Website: bh-photo
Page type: customer-info-address
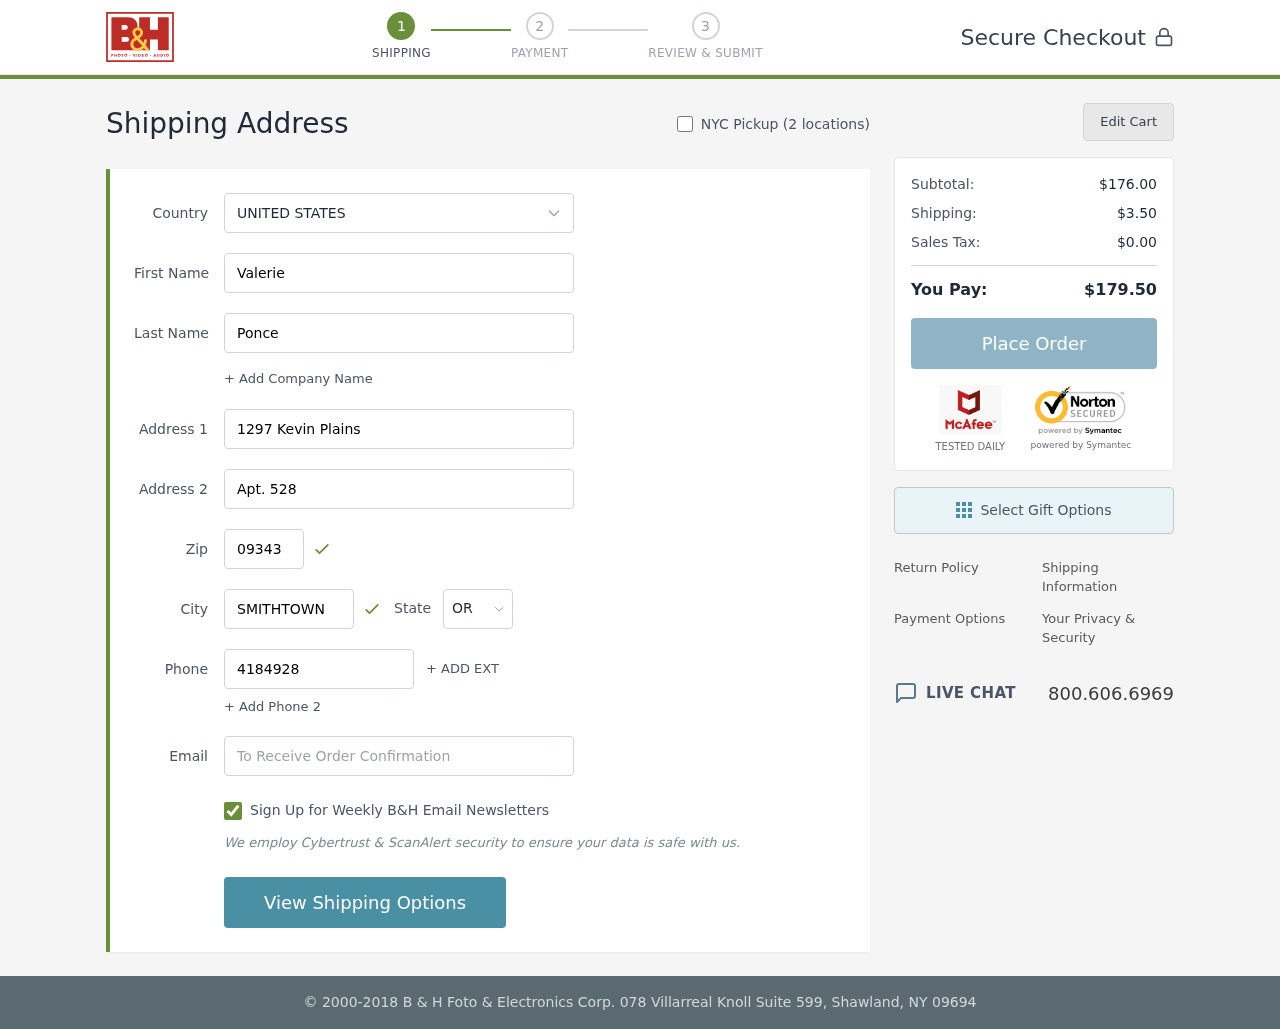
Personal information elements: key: PII_CITY
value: Smithtown
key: PII_COUNTRY
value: United States
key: PII_EMAIL
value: vponce@gmail.com
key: PII_FIRSTNAME
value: Valerie
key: PII_LASTNAME
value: Ponce
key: PII_PHONE
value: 4184928195
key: PII_POSTCODE
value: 09343
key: PII_STATE_ABBR
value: OR
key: PII_STREET
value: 1297 Kevin Plains
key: PII_STREET2
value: Apt. 528
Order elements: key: ORDER_SUBTOTAL
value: $176.00
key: ORDER_SHIPPING_COST
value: $3.50
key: ORDER_TAX
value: $0.00
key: ORDER_TOTAL
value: $179.50